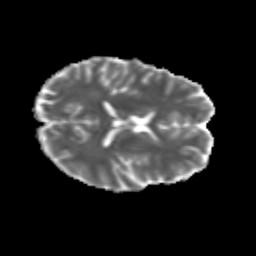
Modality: MD
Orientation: axial
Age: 25
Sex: male
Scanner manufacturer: siemens
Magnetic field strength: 3 T
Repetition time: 3.5 s
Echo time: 0.125 s